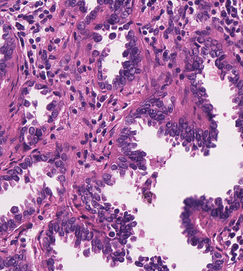
Tumor epithelial tissue: yes
Tumor-associated stroma tissue: yes
Normal tissue: no